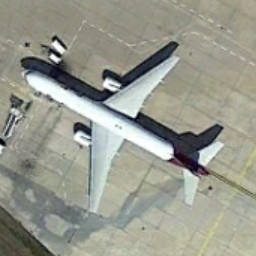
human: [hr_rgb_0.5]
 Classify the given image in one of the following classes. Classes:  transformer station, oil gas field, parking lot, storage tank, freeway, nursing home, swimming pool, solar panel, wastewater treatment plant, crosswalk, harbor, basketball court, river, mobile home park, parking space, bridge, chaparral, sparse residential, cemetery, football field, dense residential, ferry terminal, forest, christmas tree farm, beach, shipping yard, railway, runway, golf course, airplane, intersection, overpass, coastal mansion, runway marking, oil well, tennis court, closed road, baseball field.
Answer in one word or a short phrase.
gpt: airplane